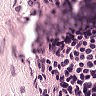
Metastatic tissue present: no